Question: I had tried to to change the line of the two text in HTML in which both of them are enclosed in a '<div> </div>' tag.
In this div the tags which are present are as follows:
'''
<p class="ftype">I am Afnan Ahmad</p><br>
<p class="stype">I know</p>
'''
As you can see I had already tried '<br>' to change the lines
This div has the following CSS properties
'''
div{
display:flex;
align-items:center;
justify-content:center;
flex-direction:column;
}
'''
I had also tried giving each of the its full space by adding:-
'''
.ftype{
display:block;
}
.stype{
display:block;
}
'''
In the paragraph of class stype I am using <URL>.
Also, the above CSS codes are written by <URL>.

---
How can I shift those div into a new line
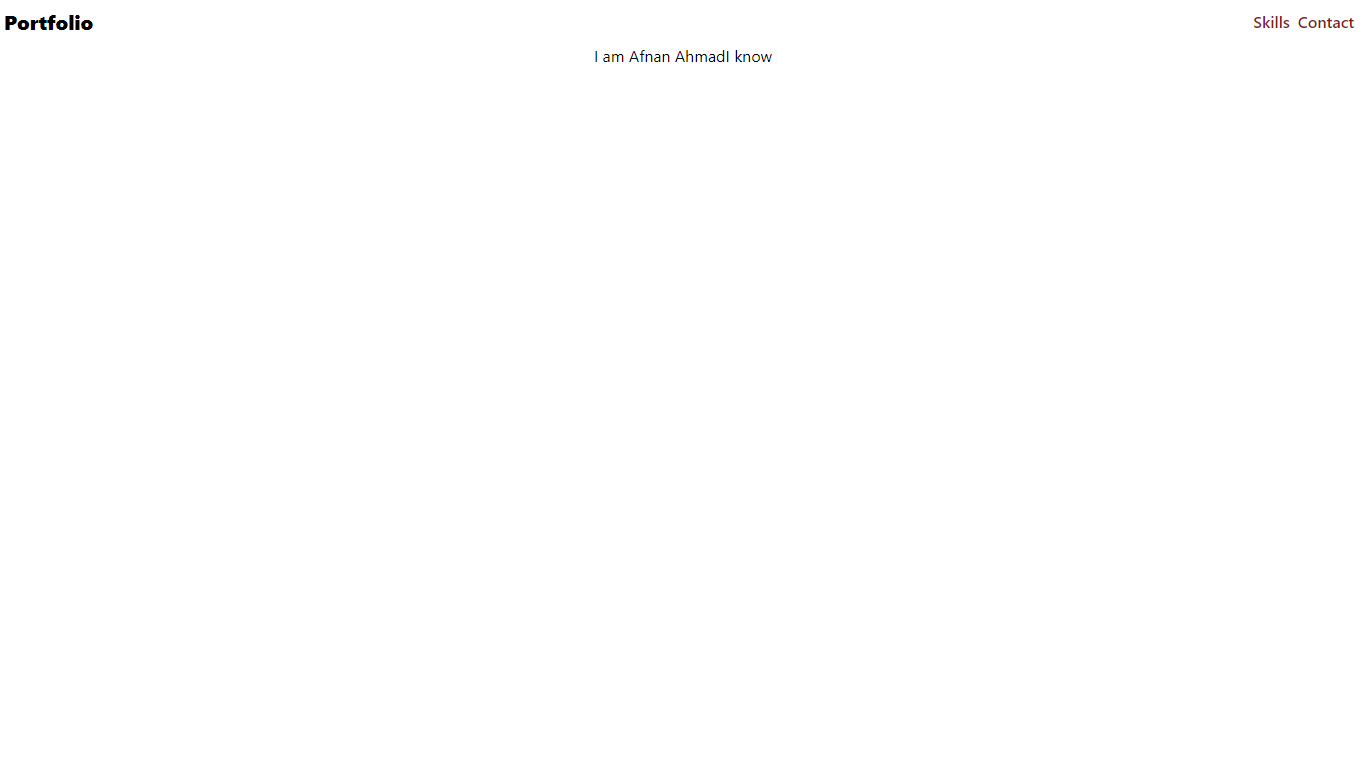
Answer: I tried your code and it works as it's supposed to.
You don't even need to display it as flex and use 'flex-direction: column;', the '<br/>' element does that itself (I mean in this case, not always).
Check your CSS code again, there might be something that overrides your current styling, otherwise it should be work as you want.